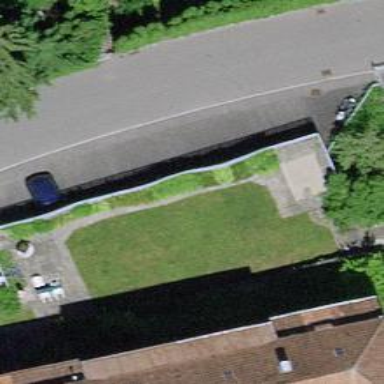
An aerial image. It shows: Garage.